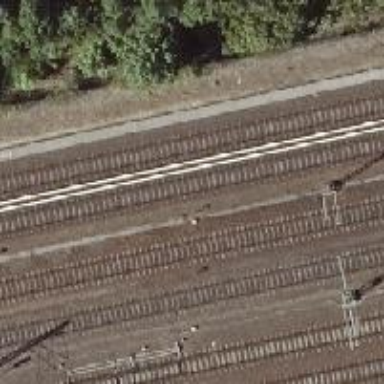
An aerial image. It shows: Railway signal.